Question:
I'm trying to build this application where the Column 'Package Name' is populated from Core data. The second column has NSButtonCell added in IB and the idea is each time a checkbox is selected I need to get the name of the corresponding zip file in the 'Package Name' column.
I tried something like this
'''
- (void)tableViewSelectionDidChange:(NSNotification *)notification {
NSTableView * tableView = [notification object];
NSInteger rowIndex = [tableView selectedRow];
NSTableColumn *column = [tableView tableColumnWithIdentifier:@"package-name"];
NSCell *cell = [column dataCellForRow:rowIndex];
NSLog(@"Found Value %@",cell.stringValue);
}
'''
But the Value I get each time is different and inconsistent. For example if I select the 6ht checkbox (as shown in the screenshot), I expect to see 4.zip getting printed, but I get something else. How do I fix this ?
Both my Package Name and Installation Status columns are sortable.
Thanks
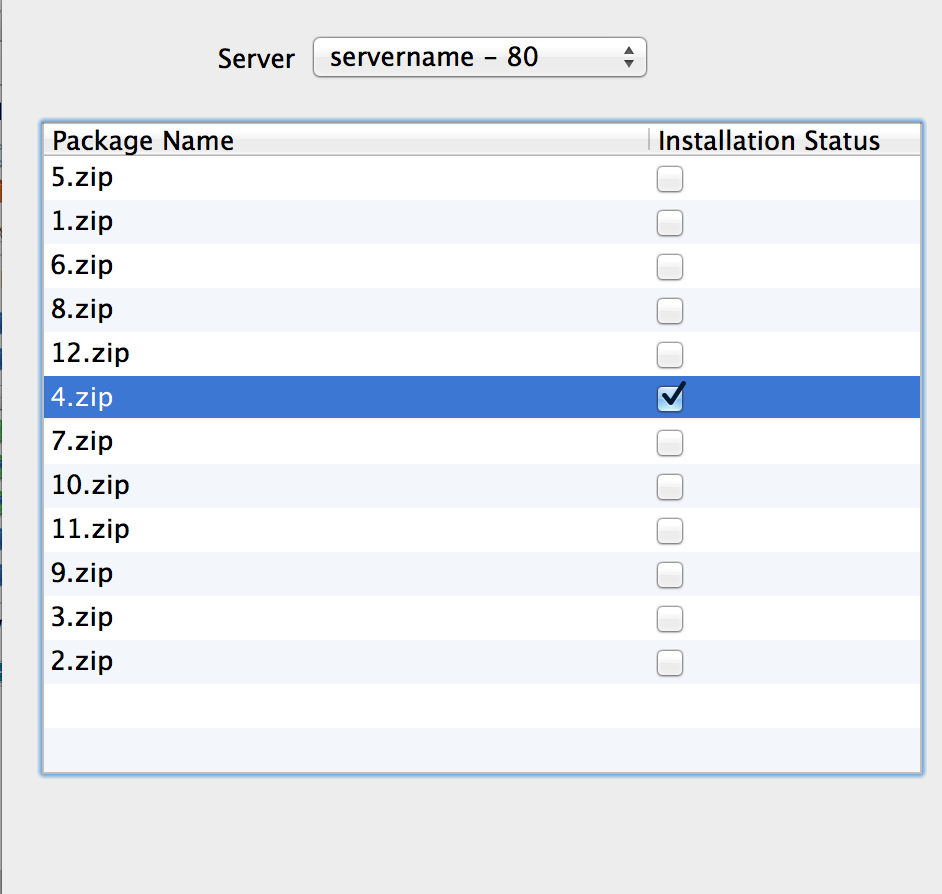
Answer: Don't consult the cells of the table. Instead, go straight to the data source or, if you're using bindings, the array controller.
First, in 'NSCell'-based table views, there's typically a single cell object for the whole column. It is reused. It is configured for the first row and asked to draw in the appropriate location for that row. Then, it's configured for the second row and asked to draw in the appropriate location for the second row. Etc. So, retrieving the cell does not give you data for any particular row. The cell will have whatever properties it had the last time it was configured for a row, which may have been a completely different row than you're interested in.
(You could work around this by asking for the cell for a row, using '-[NSTableView preparedCellAtColumn:row:]'. But that's really the roundabout way of doing things. The table view will just have to consult the data source in order to prepare the cell.)
If you're using an array controller, then your window/view controller should have an outlet to the array controller. Then, you can get the appropriate model object for a given row by calling:
'''
object = [self.arrayController.arrangedObjects objectAtIndex:row];
'''
If you're interested in the selected objects and your bindings are set up properly, you can just get the selected model object(s) directly from the array controller:
'''
object = self.arrayController.selectedObjects[0];
'''
Or:
'''
for (object in self.arrayController.selectedObjects)
{
// ...
}
'''
Note, though, that checking the checkbox in the second column is a distinct thing from selecting a row. Depending on how the table is configured, the user may be able to do either without the other. For example, they could select a row by clicking in the first column, which would not check the checkbox in the other column. They could also change the selection with the keyboard (e.g. down arrow).